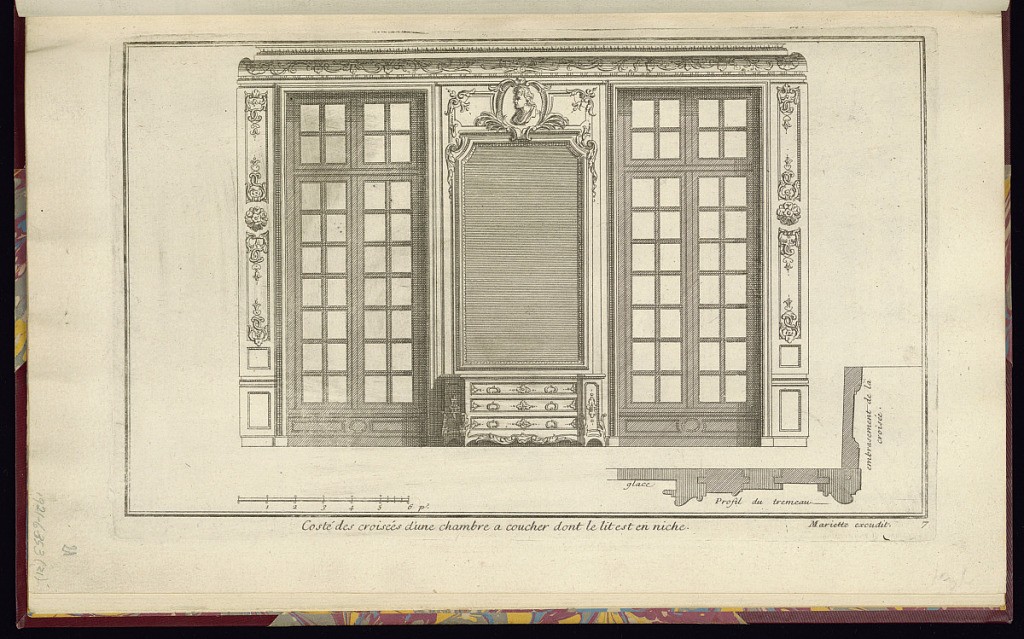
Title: Costé des croisées d’une chambre a coucher dont le lit est en niche
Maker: Jean Mariette, French, 1660–1742
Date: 1686–1740
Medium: Etching and engraving on laid paper
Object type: Print
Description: A design for an interior bedroom wall elevation featuring a commode (chest of drawers) in the center with a panel mirror on the wall above and large double windows or doors on either side, with small glass panels. The wall is decorated with paneling and a cornice with rococo ornament, fleurons, scrolling foliage, rinceaux, rosettes, strapwork, feathers, and palm leaves. The over-mirror panel features a roundel with a male profile portrait. The chest of drawers has three long frontal drawers and is decorated with similar motifs as the paneling. There is a scale below the design and a sectional view of the paneling and molding to the lower right. The plate is titled, numbered, and signed.